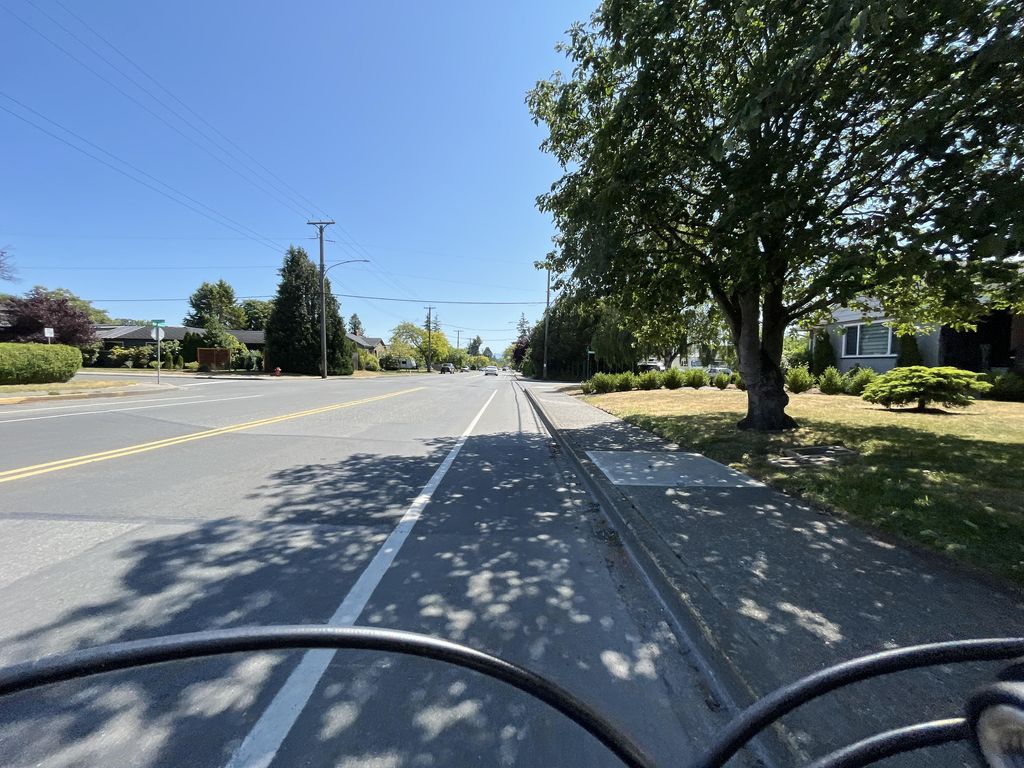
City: victoria